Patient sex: F
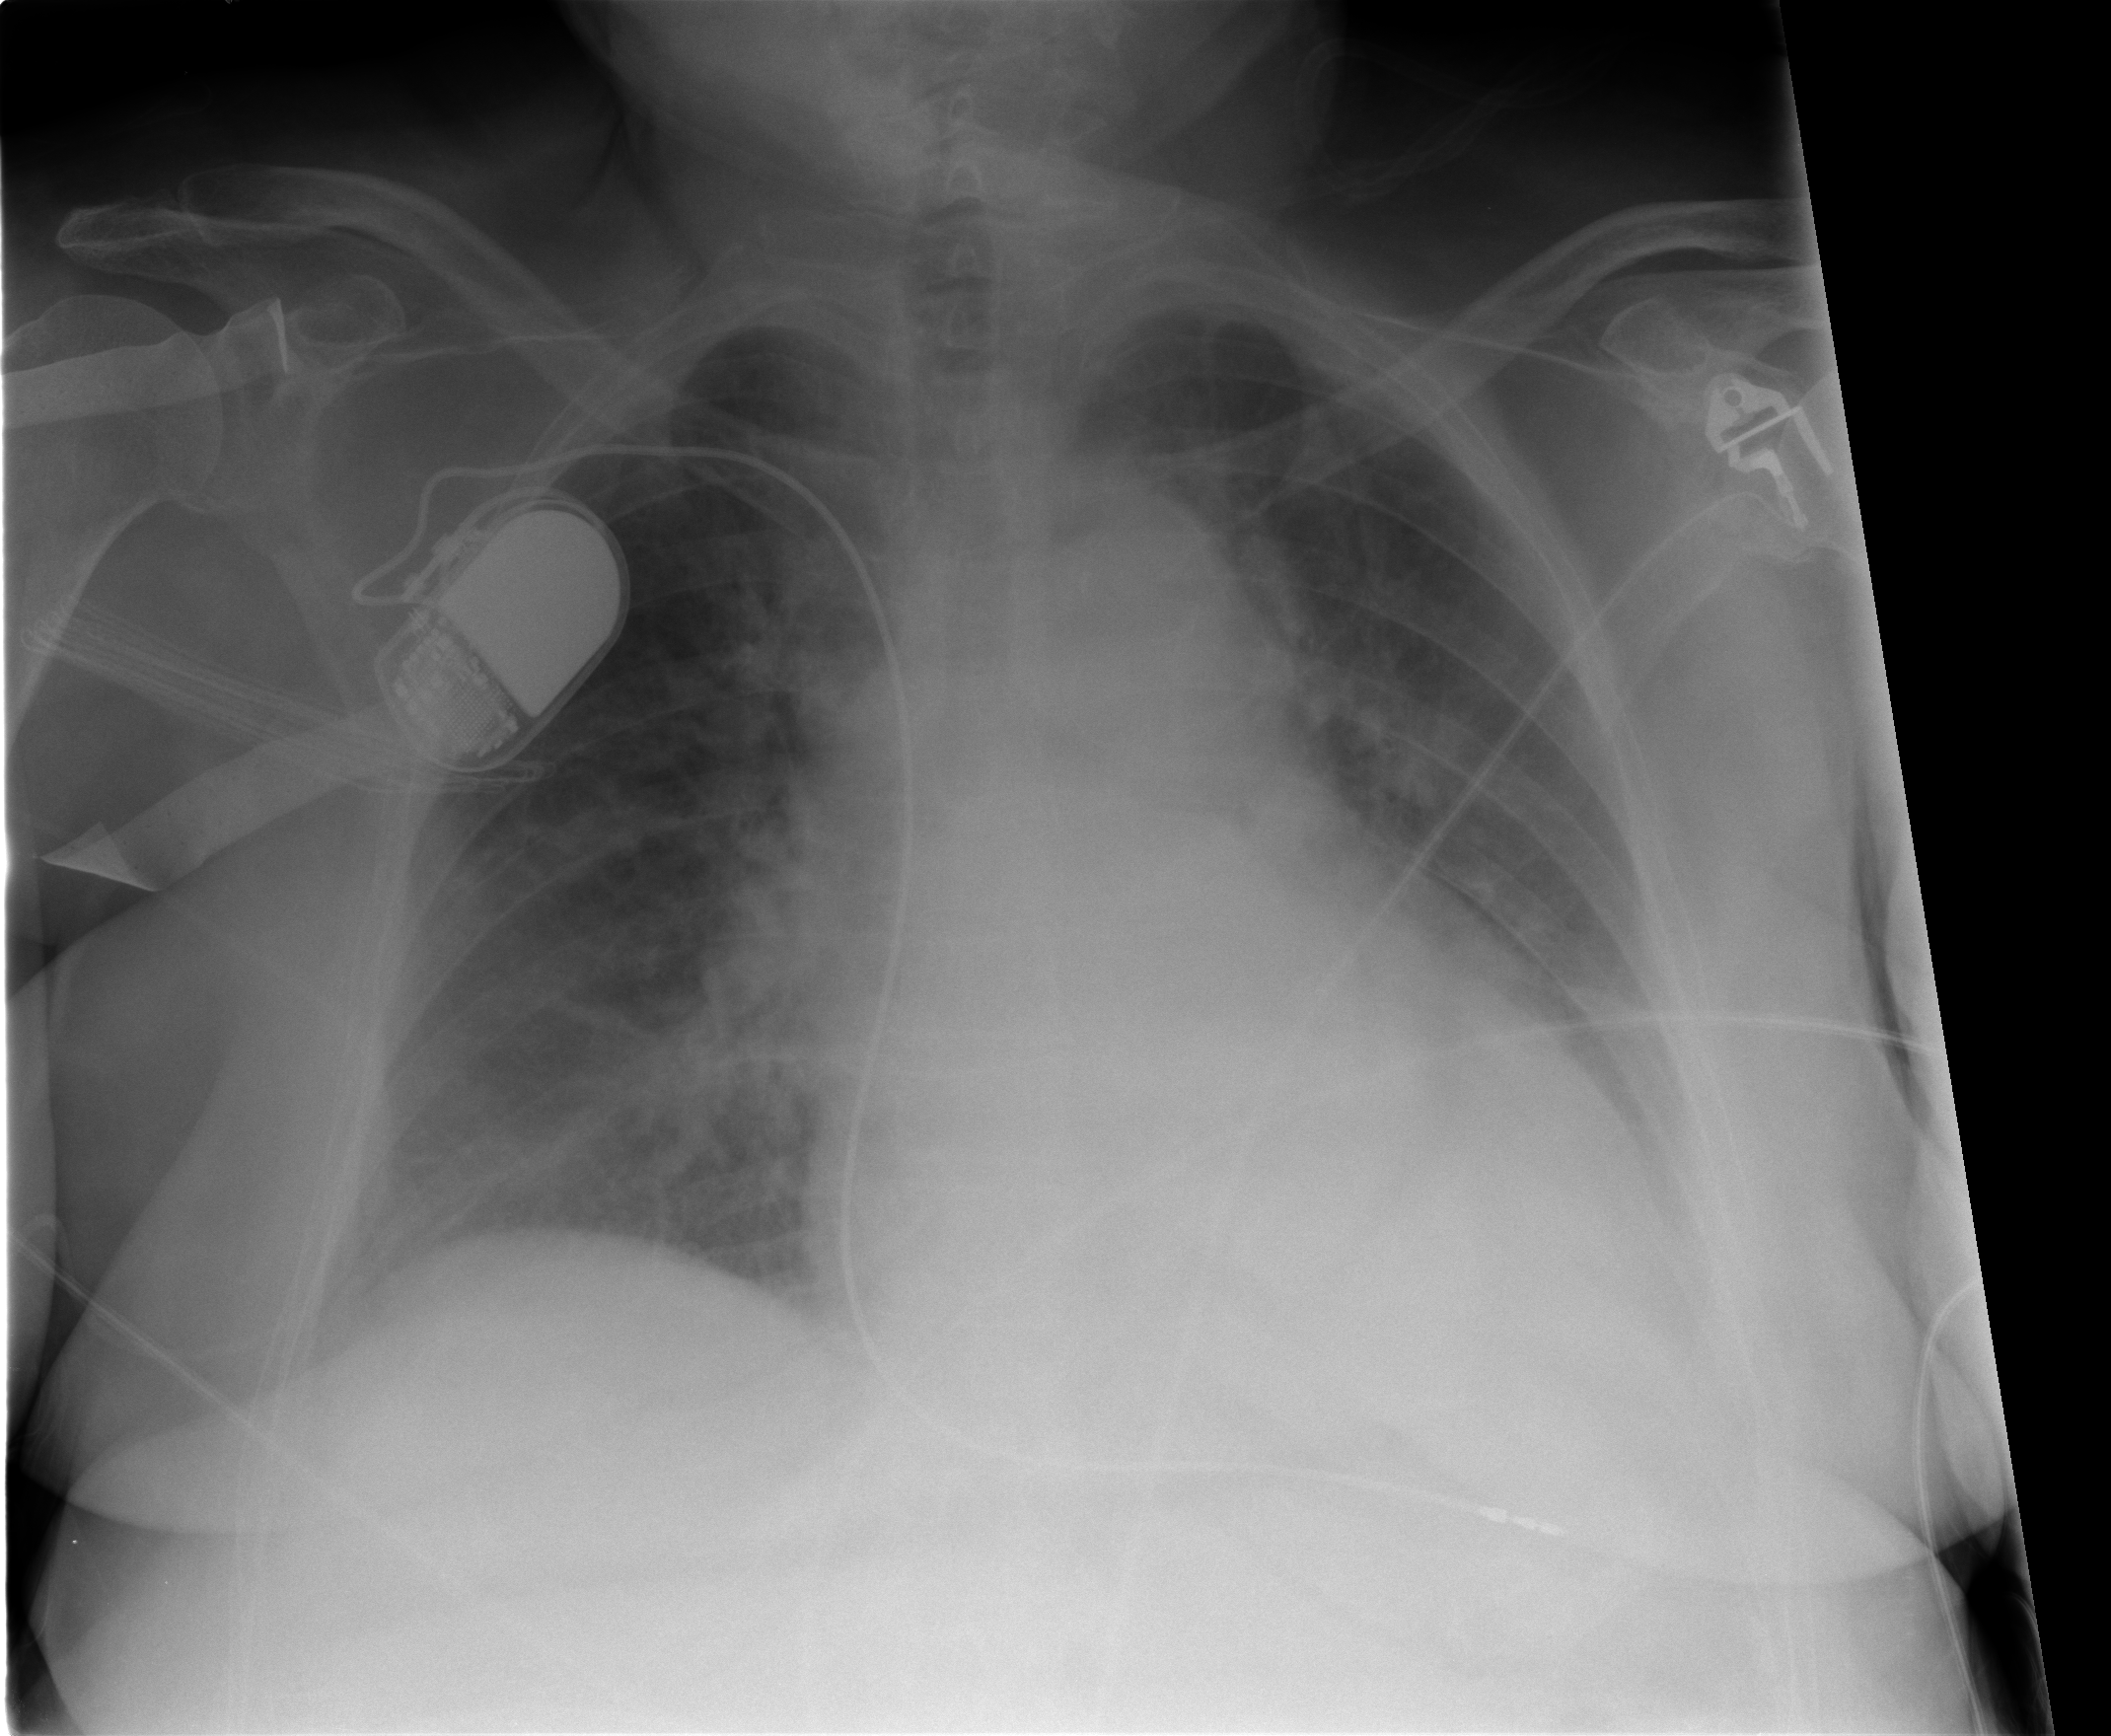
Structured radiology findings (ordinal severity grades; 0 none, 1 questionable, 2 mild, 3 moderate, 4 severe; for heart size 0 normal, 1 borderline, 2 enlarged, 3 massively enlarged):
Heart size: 2
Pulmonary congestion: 2
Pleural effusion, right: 1
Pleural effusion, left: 2
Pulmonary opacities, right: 0
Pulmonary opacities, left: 0
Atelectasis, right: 2
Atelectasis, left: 2